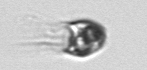
Label: Balanion